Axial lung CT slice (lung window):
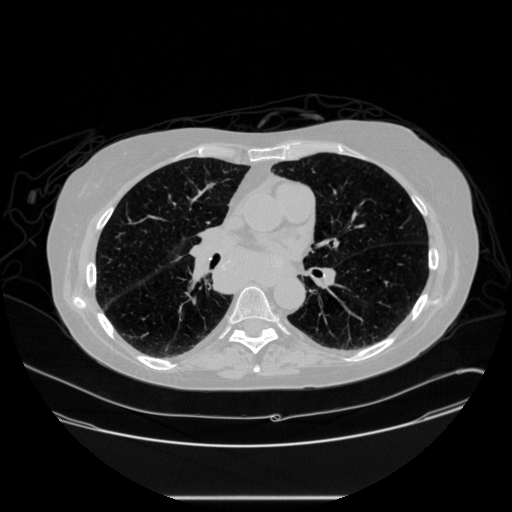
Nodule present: no